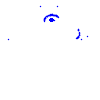
Particle: electron